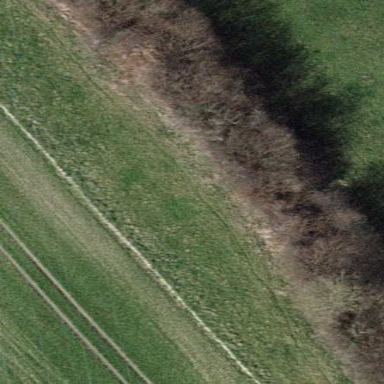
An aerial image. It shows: Patch of scrub vegetation.